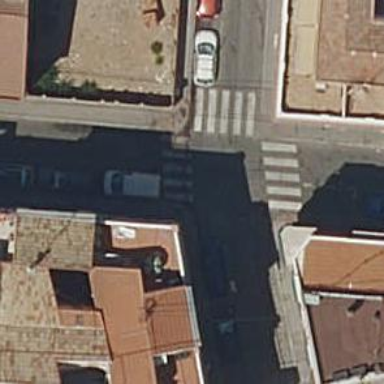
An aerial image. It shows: Unmarked crossing on the road.